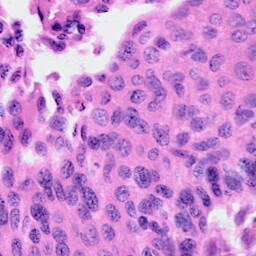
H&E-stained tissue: Cervix